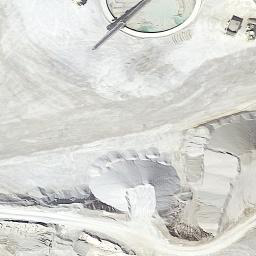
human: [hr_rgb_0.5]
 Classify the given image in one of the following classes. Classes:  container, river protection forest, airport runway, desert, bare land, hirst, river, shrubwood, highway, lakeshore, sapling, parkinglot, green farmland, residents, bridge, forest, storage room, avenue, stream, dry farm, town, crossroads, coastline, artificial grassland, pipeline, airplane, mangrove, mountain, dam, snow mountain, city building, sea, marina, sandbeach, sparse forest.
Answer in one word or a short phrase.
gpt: bare land